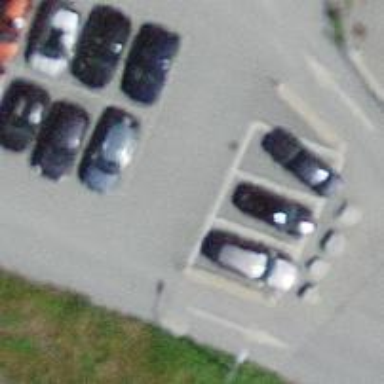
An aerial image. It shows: Road serving as parking aisle.